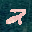
Label: 2